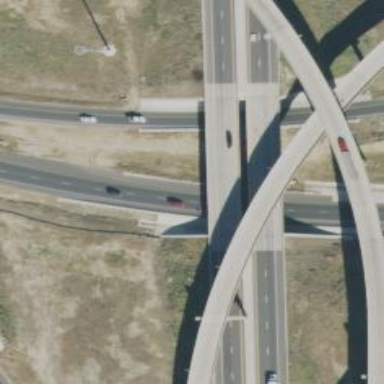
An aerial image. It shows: Motorway bridge.